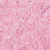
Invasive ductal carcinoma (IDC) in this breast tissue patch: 0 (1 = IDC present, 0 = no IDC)